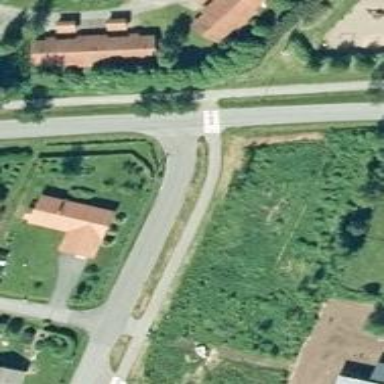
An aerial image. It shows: Asphalt cycleway.